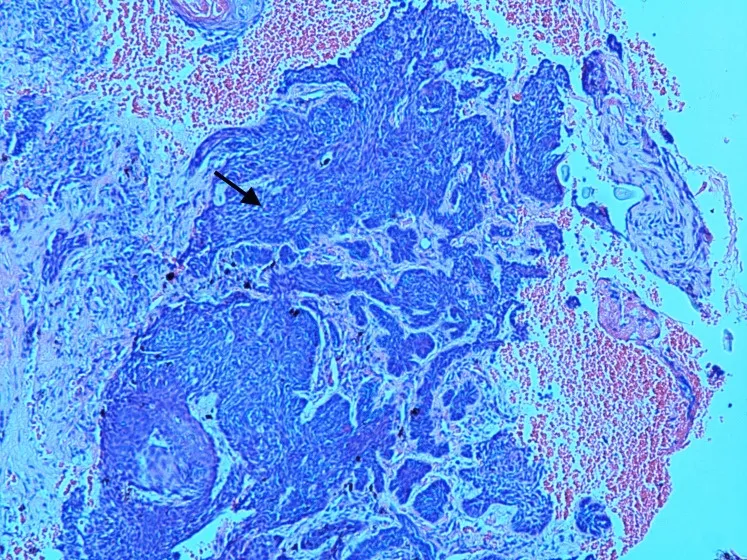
Histopathology of the medial canthal mass showed BCC with a peripheral palisade of basaloid cells. BCC: basal cell carcinoma.
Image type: pathology (h&e)